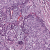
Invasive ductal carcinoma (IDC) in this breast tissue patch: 0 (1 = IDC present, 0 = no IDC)